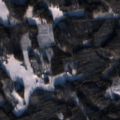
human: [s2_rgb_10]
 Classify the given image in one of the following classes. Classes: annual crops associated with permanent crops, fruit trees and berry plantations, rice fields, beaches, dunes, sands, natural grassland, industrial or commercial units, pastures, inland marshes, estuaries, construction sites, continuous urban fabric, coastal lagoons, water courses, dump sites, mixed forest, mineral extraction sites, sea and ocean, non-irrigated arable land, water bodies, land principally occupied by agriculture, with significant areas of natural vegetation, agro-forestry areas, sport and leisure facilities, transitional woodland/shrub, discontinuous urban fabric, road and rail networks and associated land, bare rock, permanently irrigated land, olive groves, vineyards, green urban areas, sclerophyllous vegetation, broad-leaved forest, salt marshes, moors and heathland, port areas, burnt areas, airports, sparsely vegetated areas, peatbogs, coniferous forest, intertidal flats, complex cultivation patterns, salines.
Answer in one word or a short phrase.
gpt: land principally occupied by agriculture, with significant areas of natural vegetation, coniferous forest, mixed forest, transitional woodland/shrub